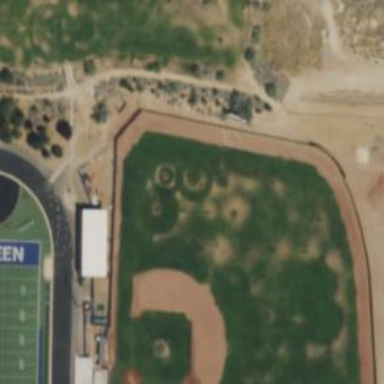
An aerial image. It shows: Baseball pitch for leisure and sports activities.